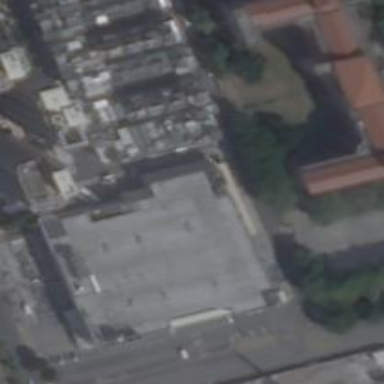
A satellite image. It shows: Retail building that houses wholesale shop.